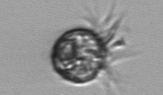
Label: Ciliophora